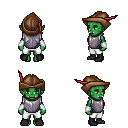
a pixel art fantasy rpg character, female body template, orc, green skin, steel chest armor, white pants, green long mohawk hairstyle, leather cap, white cloth bracers, black shoes, four views (front, back, left, right), 2x2 character sprite sheet, small pixel art, hard edges, no anti-aliasing